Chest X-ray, PA view. Patient: 53 years old, sex F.
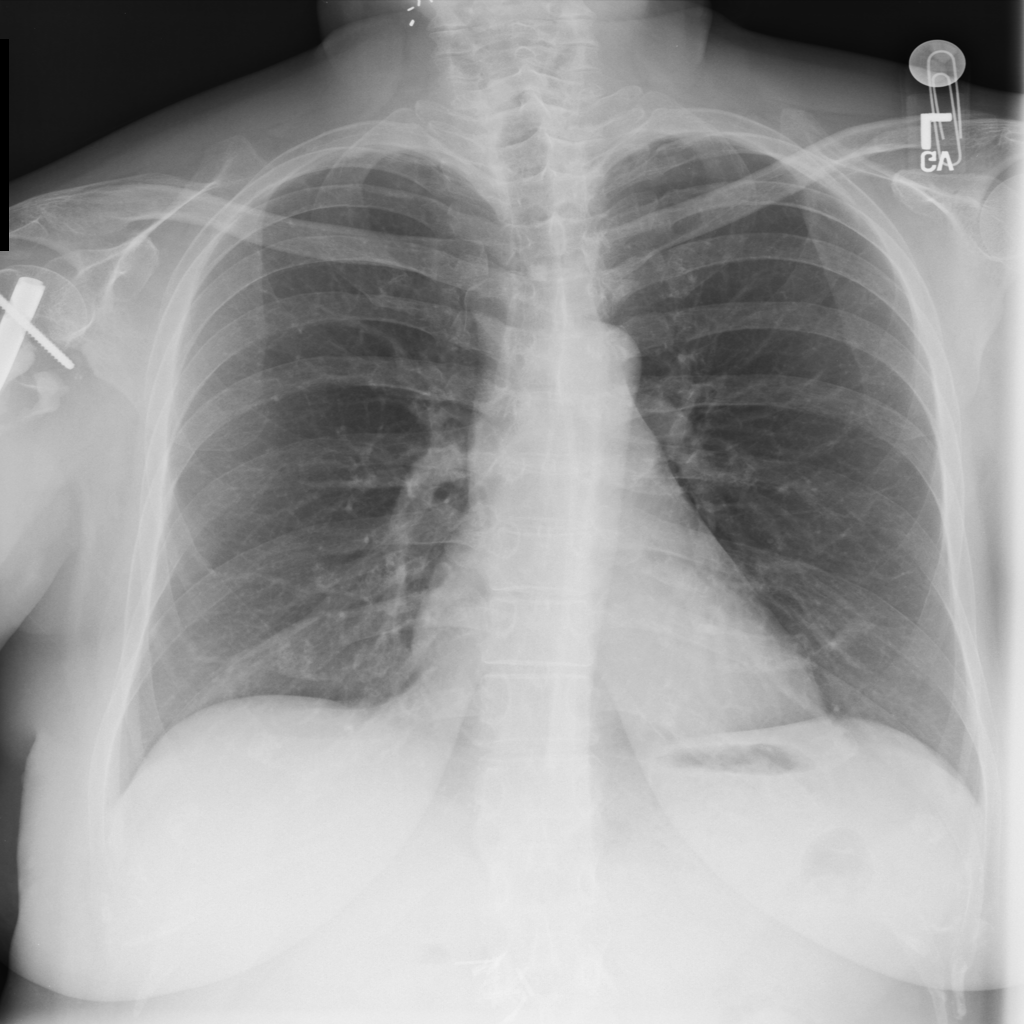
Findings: No Finding